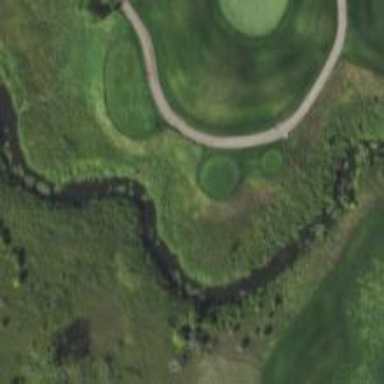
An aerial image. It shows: Pathway for golfing.